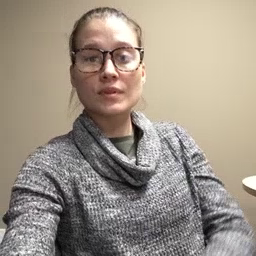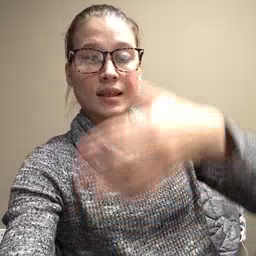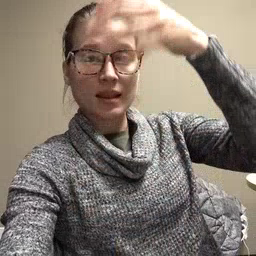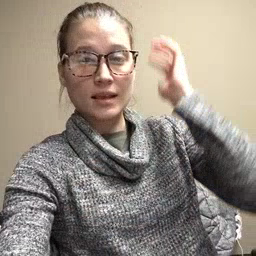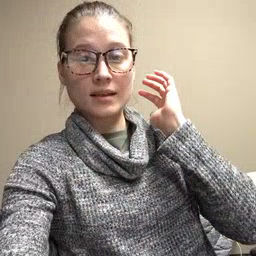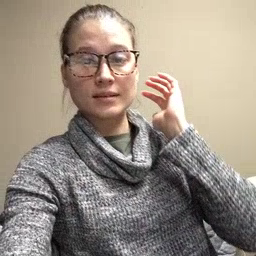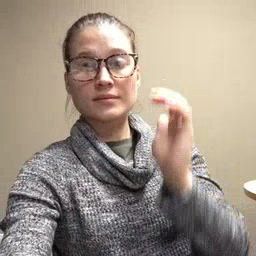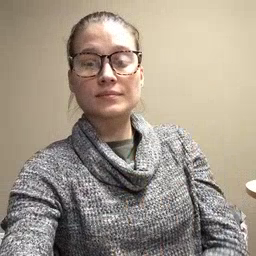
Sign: lion